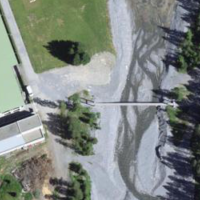
EUNIS habitat code: 48
Species observed at this site:
Conium maculatum